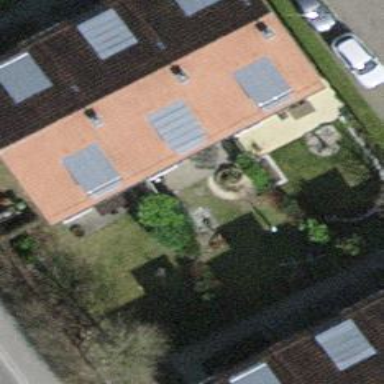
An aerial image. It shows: Simple house.